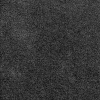
Atmospheric dust classification: dusty